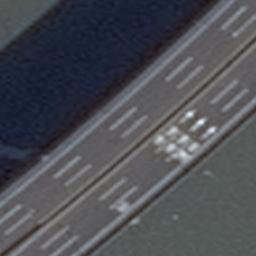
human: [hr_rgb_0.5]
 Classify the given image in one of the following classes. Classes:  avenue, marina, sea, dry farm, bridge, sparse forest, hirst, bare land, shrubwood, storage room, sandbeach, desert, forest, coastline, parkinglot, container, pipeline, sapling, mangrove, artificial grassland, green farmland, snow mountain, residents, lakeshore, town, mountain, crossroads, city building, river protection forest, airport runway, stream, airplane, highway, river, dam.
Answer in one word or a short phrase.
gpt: bridge